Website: lowes
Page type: billing-address
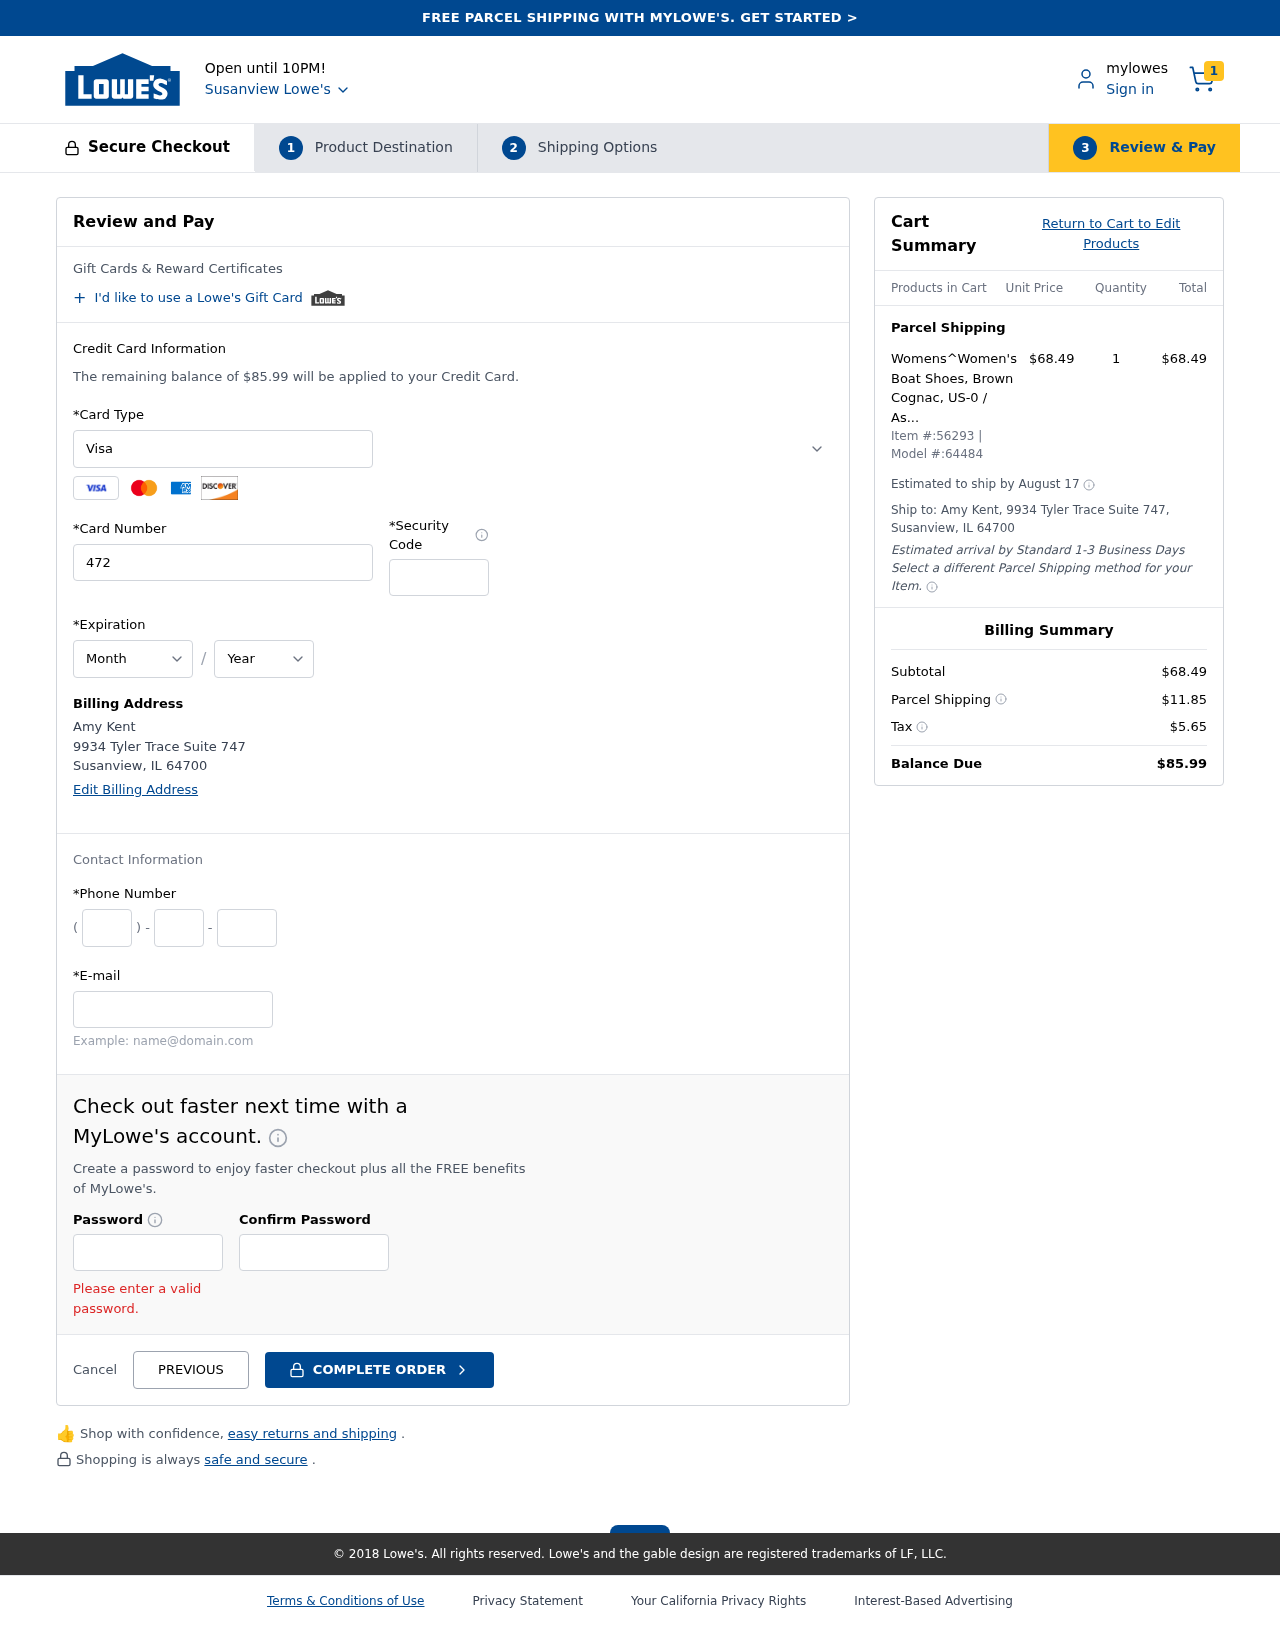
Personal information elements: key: PII_CARD_CVV
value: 587
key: PII_CARD_EXPIRY_MONTH
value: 04
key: PII_CARD_EXPIRY_YEAR
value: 26
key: PII_CARD_NUMBER
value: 4729 5936 7258 3495
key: PII_CARD_TYPE
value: Visa
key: PII_CITY
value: Susanview
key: PII_CITY_STATE_ZIP
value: Susanview, IL 64700
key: PII_EMAIL
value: amy.kent@gmail.com
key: PII_FULLNAME
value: Amy Kent
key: PII_PHONE_AREA
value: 499
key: PII_PHONE_PREFIX
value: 346
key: PII_PHONE_SUFFIX
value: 1978
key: PII_STREET
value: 9934 Tyler Trace Suite 747
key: PII_FULLNAME2
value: Amy Kent
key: PII_STATE_ABBR
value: IL
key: PII_POSTCODE
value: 64700
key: PII_POSTCODE_FULL
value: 64700
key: PII_CITY_STATE
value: Susanview, IL
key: PII_POSTCODE_NUMERIC
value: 64700
Product elements: key: PRODUCT1_NAME
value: Womens^Women's Boat Shoes, Brown Cognac, US-0 / Asia Size s
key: PRODUCT1_PRICE
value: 68.49
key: PRODUCT1_QUANTITY
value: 1
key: PRODUCT_ITEM_NUMBER
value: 56293
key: PRODUCT_MODEL_NUMBER
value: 64484
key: PRODUCT1_LINE_TOTAL
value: $68.49
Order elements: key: ORDER_NUM_ITEMS
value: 1
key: ORDER_TOTAL
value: $85.99
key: ORDER_SHIPPING_DATE
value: August 17
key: ORDER_SUBTOTAL
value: $68.49
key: ORDER_SHIPPING_COST
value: $11.85
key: ORDER_TAX
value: $5.65